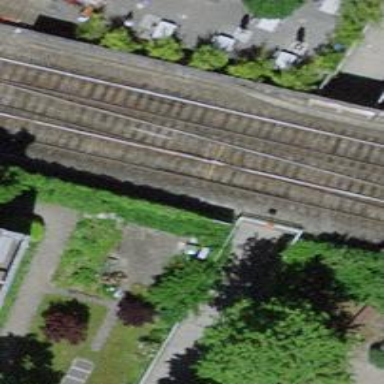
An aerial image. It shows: Single-track railway siding with electrified contact lines.